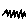
Label: zigzag